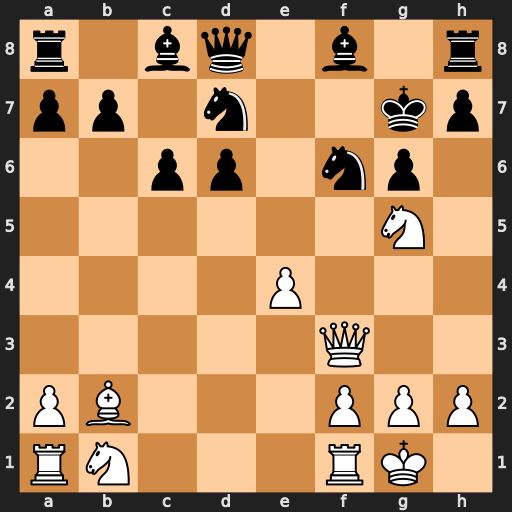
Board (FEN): r1bq1b1r/pp1n2kp/2pp1np1/6N1/4P3/5Q2/PB3PPP/RN3RK1
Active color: w
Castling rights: -
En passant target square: -
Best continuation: Ne6+ Kf7 Nxd8+